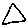
Label: triangle